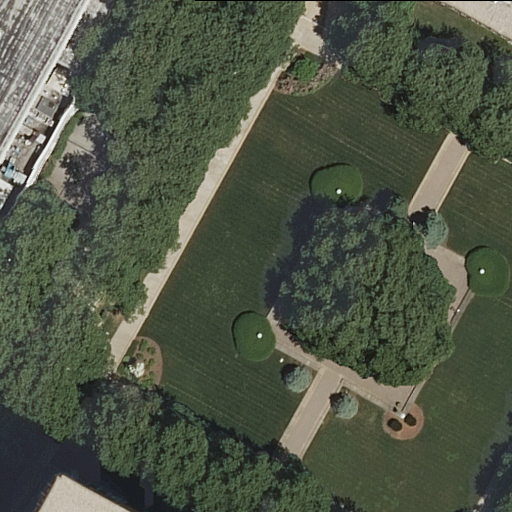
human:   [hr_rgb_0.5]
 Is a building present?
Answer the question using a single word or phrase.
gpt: yes

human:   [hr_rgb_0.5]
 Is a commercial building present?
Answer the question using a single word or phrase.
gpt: no

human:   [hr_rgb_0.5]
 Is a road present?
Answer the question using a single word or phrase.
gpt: yes

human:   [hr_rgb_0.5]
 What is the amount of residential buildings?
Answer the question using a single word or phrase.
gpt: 3

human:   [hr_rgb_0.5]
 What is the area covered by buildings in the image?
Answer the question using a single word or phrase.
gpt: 776m2

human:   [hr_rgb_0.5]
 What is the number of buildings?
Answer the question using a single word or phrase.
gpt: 3

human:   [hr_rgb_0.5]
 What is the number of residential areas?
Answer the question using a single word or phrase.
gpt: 1

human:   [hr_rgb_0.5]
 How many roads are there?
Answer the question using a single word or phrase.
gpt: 2

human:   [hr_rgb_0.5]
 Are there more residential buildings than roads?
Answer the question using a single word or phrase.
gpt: yes

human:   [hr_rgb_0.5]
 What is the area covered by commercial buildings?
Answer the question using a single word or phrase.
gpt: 0m2

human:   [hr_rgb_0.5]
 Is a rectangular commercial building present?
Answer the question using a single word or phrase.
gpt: no

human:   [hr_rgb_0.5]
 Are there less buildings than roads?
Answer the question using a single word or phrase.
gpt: no

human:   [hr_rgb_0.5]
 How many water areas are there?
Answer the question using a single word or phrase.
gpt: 0

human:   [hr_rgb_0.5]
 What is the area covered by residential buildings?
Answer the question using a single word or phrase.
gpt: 776m2

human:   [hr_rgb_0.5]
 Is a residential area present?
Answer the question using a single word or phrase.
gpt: yes

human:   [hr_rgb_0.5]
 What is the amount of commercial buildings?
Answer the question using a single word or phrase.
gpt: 0

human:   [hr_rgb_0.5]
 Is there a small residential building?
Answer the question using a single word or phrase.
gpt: yes

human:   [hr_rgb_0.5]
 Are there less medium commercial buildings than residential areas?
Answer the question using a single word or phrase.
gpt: yes

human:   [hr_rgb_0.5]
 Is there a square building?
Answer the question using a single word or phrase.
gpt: no

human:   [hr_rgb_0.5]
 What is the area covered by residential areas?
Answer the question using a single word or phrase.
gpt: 569m2

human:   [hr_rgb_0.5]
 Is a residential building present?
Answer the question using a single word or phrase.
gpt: yes

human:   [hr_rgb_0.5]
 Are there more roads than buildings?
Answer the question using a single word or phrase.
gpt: no

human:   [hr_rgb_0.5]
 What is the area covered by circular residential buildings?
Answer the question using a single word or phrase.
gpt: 0m2

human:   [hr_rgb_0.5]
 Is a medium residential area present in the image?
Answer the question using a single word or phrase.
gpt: no

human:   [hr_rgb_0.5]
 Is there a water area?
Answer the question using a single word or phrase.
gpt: no

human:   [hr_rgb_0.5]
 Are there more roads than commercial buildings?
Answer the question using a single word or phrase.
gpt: yes

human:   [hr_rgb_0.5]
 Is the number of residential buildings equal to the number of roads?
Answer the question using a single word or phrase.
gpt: no

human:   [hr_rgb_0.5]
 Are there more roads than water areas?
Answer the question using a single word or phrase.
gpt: yes

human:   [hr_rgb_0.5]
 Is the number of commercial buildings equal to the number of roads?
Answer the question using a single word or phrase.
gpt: no

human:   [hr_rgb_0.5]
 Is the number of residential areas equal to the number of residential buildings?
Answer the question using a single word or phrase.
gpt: no

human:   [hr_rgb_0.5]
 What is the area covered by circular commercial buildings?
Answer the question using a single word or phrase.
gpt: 0m2

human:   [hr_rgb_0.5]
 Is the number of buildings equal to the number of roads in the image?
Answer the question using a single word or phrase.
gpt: no

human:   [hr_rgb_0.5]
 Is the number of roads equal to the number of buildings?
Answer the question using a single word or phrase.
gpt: no

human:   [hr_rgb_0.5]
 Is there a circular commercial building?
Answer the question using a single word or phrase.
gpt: no

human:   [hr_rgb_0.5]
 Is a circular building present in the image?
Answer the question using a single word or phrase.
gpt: no

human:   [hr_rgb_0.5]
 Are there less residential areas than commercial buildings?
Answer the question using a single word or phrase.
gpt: no

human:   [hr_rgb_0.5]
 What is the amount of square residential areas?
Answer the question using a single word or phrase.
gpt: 0

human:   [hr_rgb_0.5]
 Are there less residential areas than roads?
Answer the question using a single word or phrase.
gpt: yes

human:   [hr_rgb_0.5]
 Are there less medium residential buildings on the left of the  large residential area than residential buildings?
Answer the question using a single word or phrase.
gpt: yes

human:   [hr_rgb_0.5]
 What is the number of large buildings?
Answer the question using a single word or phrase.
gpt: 1

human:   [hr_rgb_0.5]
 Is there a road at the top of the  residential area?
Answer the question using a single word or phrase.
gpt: yes

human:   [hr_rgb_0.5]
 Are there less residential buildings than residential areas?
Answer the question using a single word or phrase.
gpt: no

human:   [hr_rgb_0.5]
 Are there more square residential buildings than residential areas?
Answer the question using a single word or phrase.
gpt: no

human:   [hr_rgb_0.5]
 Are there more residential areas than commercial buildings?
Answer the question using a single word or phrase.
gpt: yes

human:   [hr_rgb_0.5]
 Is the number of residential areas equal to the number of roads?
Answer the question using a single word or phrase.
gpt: no

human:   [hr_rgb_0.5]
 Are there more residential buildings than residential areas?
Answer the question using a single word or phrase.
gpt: yes

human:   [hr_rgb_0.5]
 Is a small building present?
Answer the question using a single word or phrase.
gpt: yes

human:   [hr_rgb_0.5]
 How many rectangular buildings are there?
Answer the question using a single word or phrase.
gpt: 3

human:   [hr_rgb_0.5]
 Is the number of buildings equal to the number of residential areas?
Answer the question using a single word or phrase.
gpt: no

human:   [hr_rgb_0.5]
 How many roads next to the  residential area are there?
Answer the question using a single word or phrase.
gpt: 2

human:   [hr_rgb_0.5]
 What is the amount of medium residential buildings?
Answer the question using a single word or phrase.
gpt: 0

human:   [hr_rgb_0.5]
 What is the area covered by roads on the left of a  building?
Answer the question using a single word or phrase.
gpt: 0m2

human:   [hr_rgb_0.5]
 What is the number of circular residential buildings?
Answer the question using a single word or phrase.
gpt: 0

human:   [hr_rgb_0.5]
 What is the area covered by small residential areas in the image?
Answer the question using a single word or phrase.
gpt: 0m2

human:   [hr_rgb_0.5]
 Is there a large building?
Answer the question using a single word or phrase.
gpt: yes

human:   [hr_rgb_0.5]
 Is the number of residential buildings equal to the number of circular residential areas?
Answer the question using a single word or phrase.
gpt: no

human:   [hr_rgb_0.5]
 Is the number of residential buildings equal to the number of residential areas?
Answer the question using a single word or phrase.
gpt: no

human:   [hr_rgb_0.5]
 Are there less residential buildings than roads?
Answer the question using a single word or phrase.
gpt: no

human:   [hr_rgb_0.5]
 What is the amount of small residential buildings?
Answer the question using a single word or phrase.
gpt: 2

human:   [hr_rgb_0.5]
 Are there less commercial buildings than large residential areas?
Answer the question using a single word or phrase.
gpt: yes

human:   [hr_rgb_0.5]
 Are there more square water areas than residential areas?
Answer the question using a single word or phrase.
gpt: no

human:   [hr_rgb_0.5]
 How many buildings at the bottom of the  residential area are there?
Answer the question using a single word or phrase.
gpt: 0

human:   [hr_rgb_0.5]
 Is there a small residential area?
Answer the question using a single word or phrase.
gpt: no

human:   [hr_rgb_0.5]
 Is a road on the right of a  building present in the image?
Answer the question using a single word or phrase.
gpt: yes